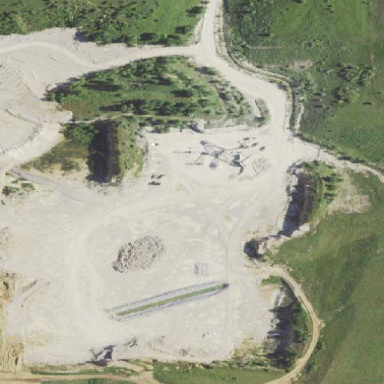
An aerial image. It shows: Quarry mine extracting aggregate resources.